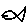
Label: fish